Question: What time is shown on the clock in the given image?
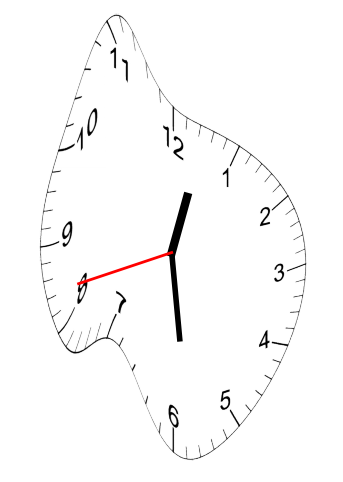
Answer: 12:28:42